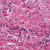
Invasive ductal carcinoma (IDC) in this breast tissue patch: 0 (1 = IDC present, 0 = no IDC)